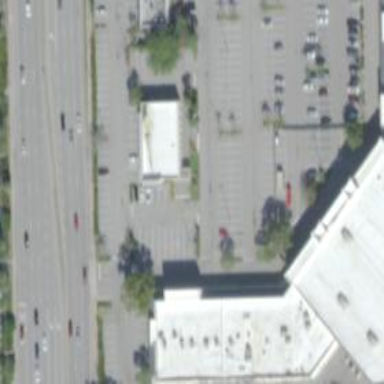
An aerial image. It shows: Parking space is available.